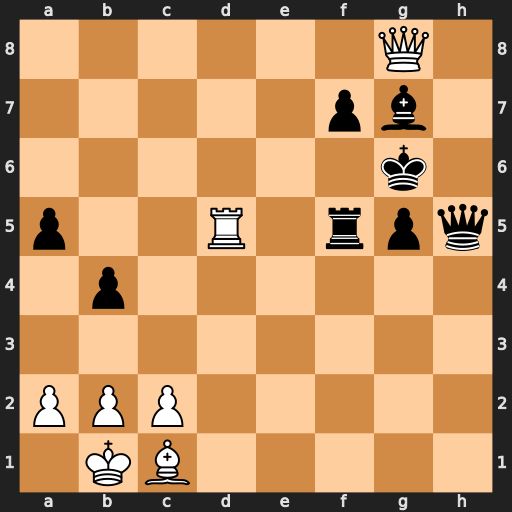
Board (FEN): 6Q1/5pb1/6k1/p2R1rpq/1p6/8/PPP5/1KB5
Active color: w
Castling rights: -
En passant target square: -
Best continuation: Rxf5 Kxf5 Qxg7